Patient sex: F
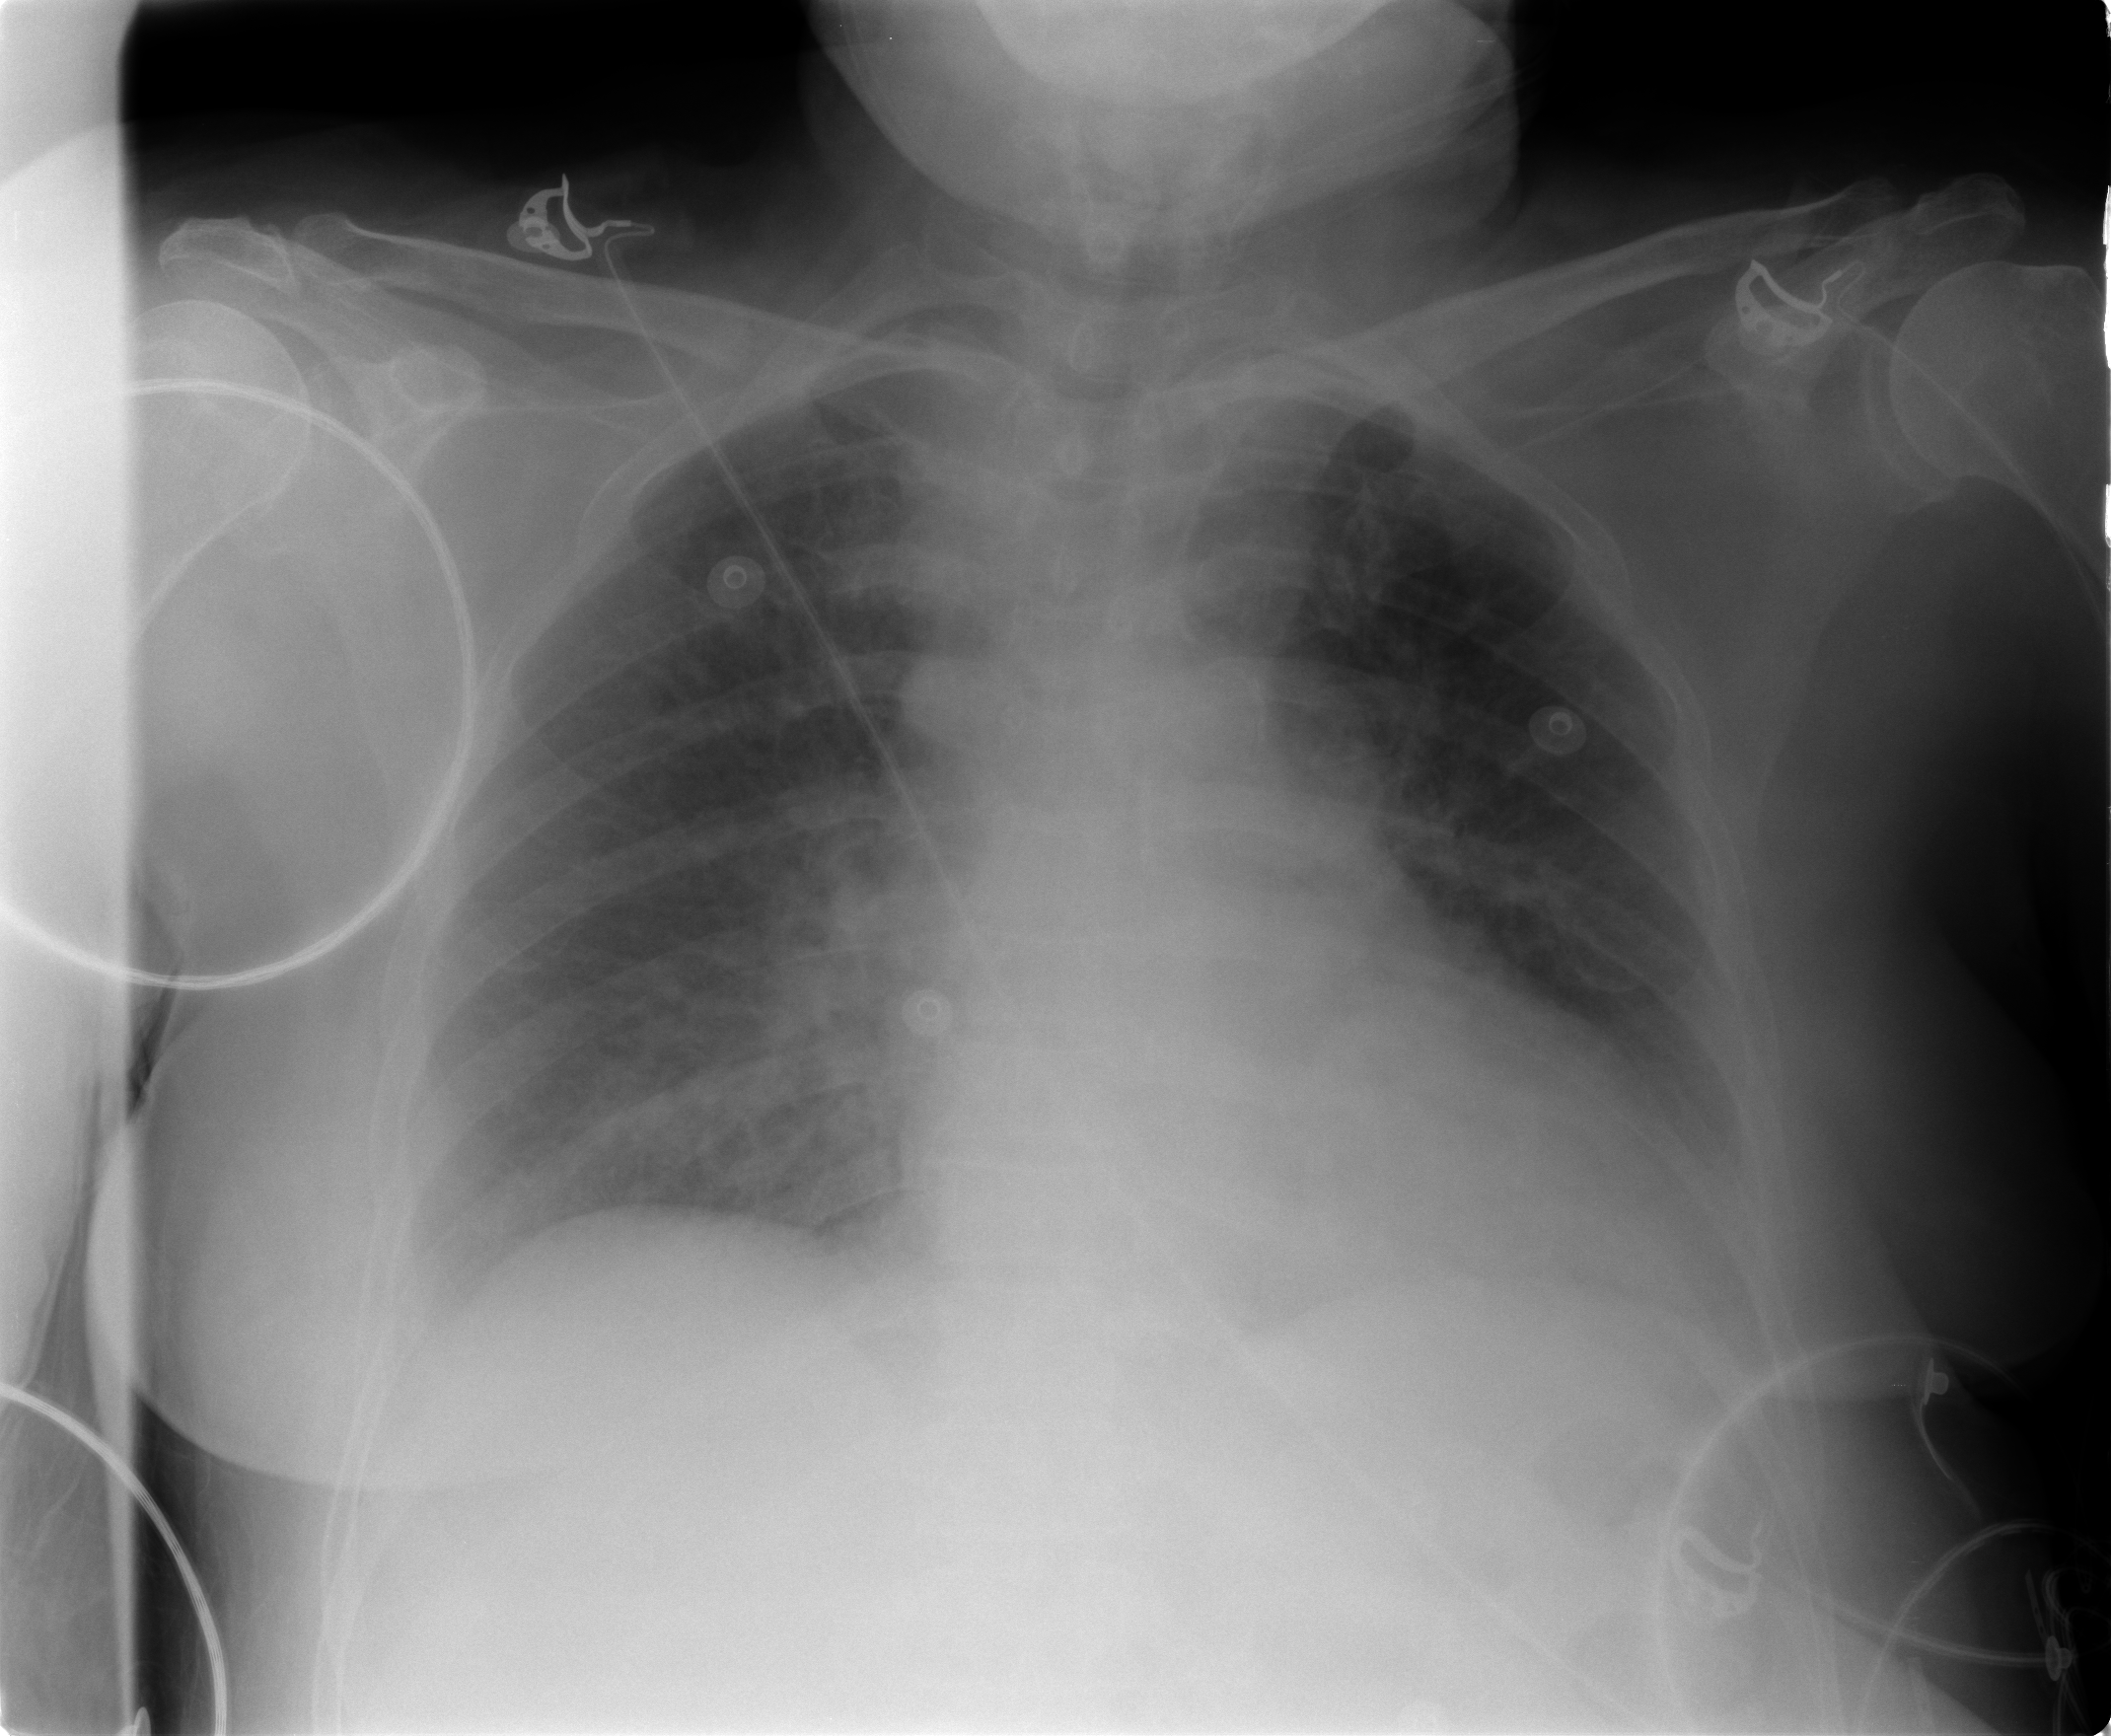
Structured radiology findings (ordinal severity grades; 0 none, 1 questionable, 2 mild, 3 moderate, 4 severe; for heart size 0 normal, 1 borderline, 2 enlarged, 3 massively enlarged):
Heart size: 2
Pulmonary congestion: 2
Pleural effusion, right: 1
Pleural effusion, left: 1
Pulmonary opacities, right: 0
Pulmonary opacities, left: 0
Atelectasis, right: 0
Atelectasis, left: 2